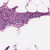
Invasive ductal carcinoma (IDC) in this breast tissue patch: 1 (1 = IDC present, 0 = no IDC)